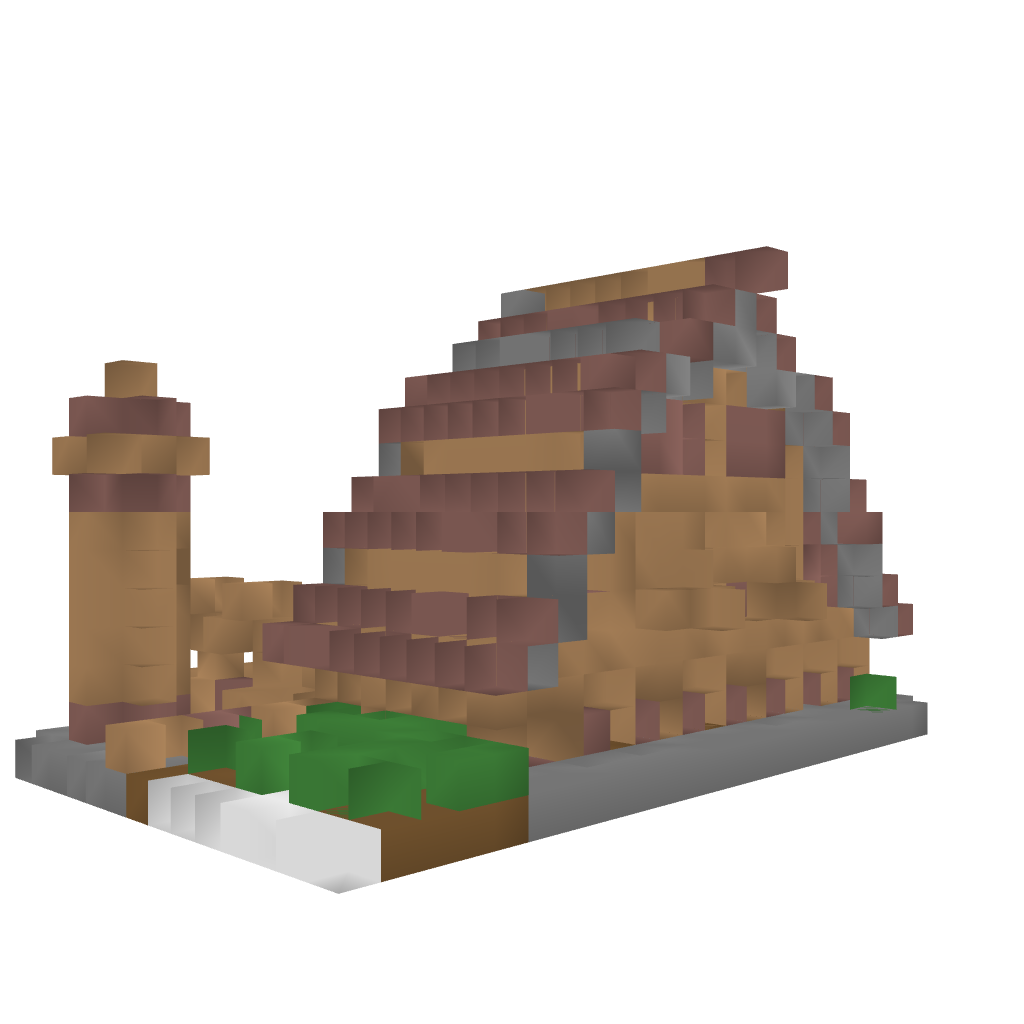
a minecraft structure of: Barn with Water Tower bad low quality